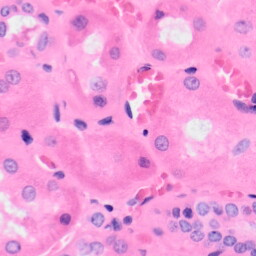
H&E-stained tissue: Kidney